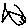
Label: fish